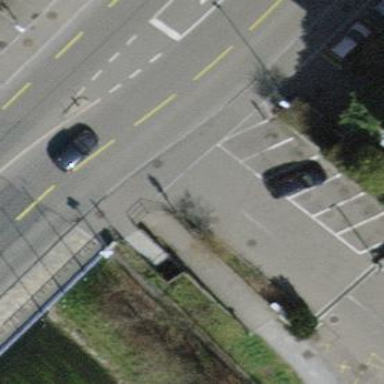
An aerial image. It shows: Parking area with surface.